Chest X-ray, PA view. Patient: 53 years old, sex F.
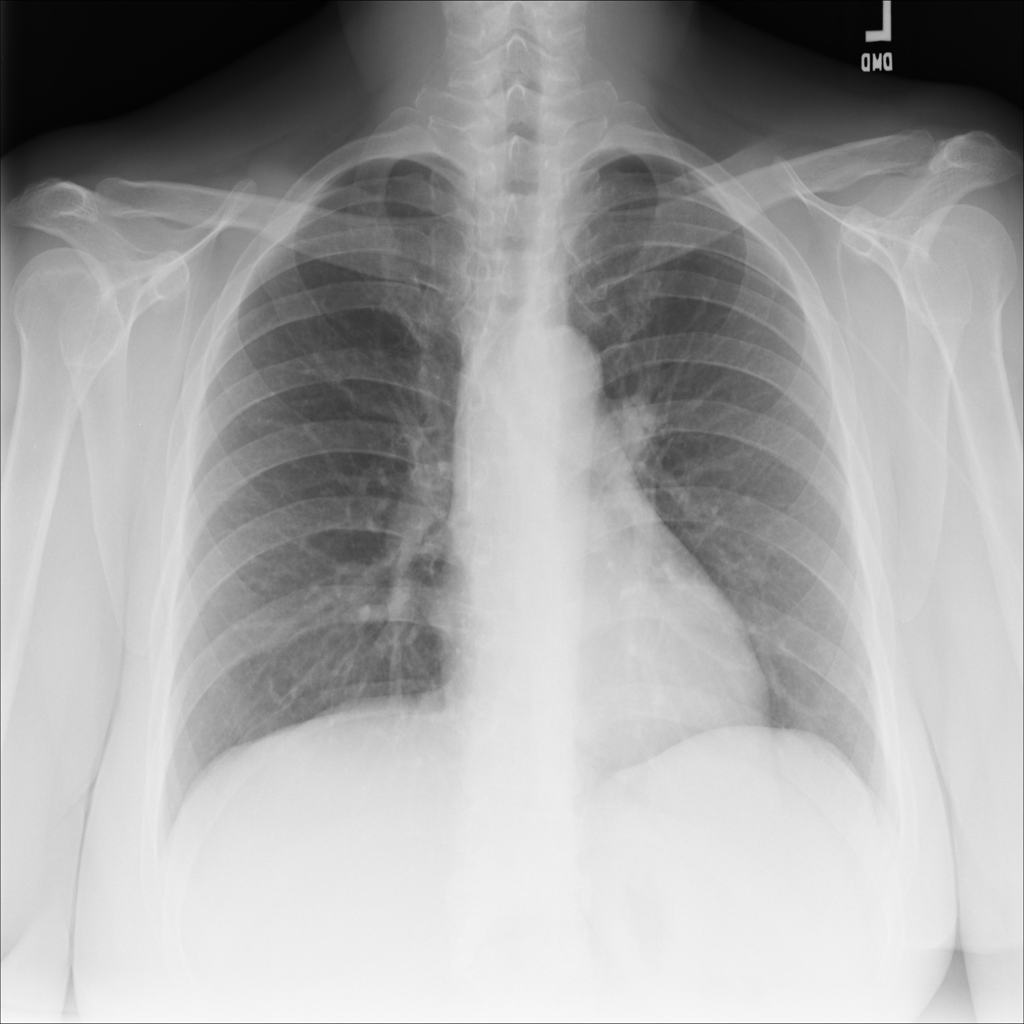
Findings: No Finding